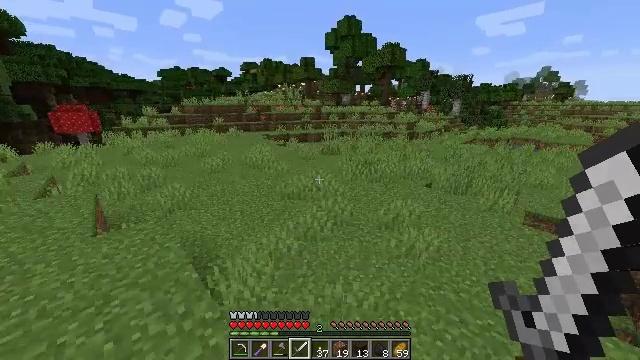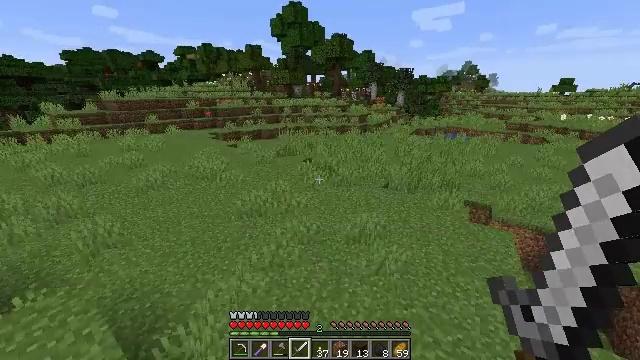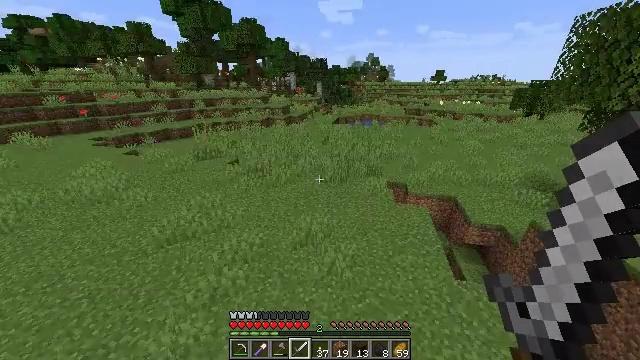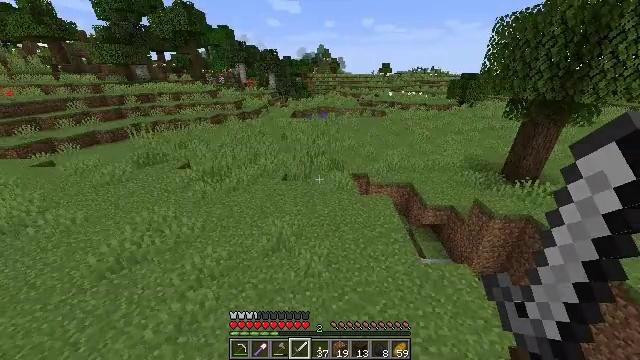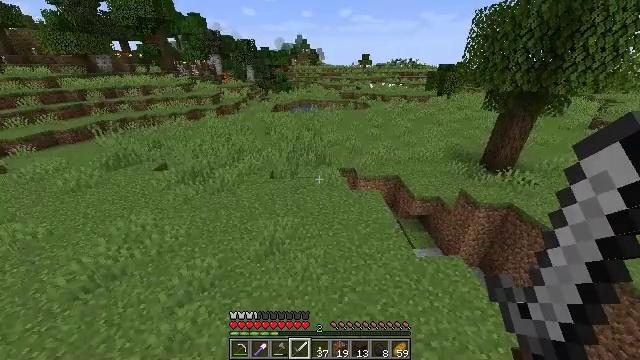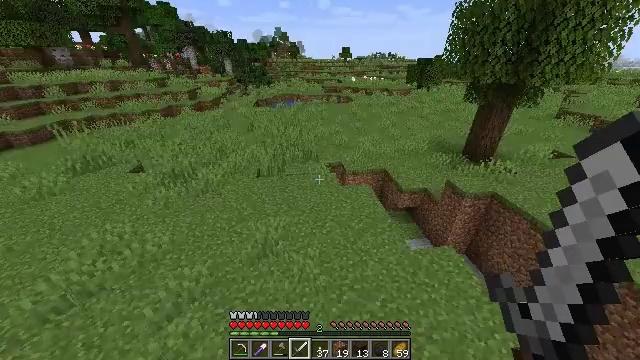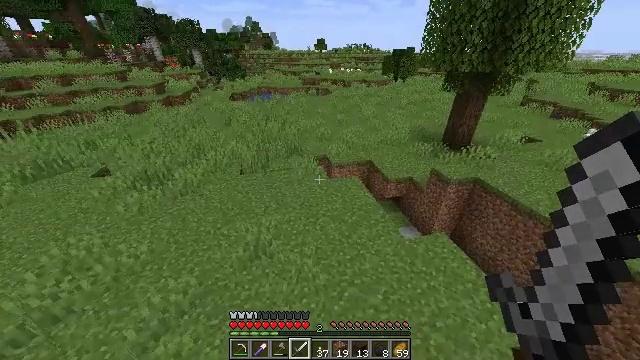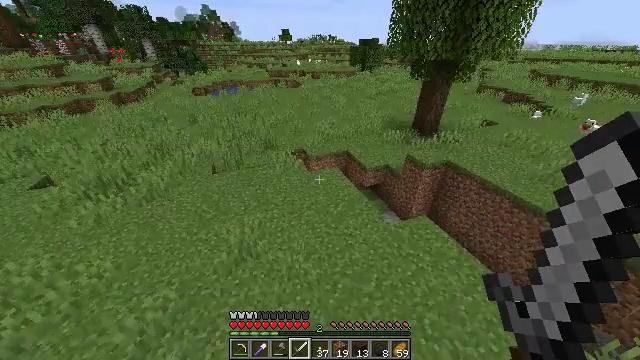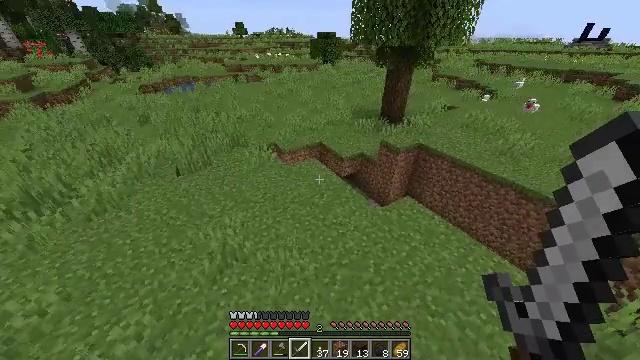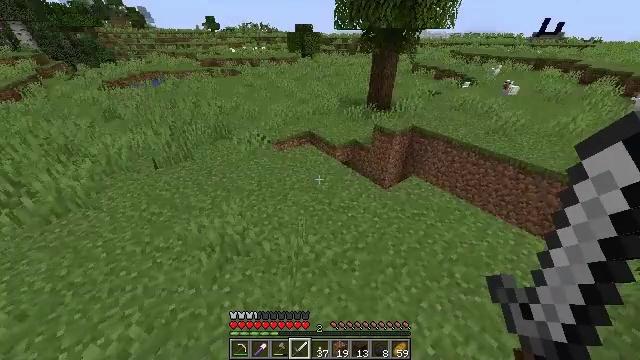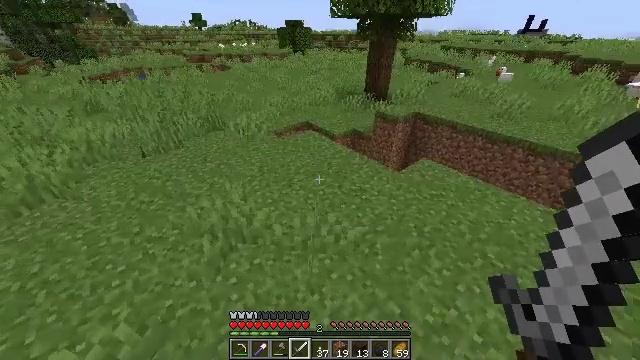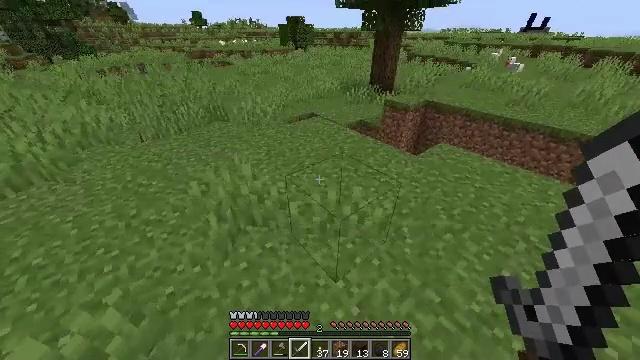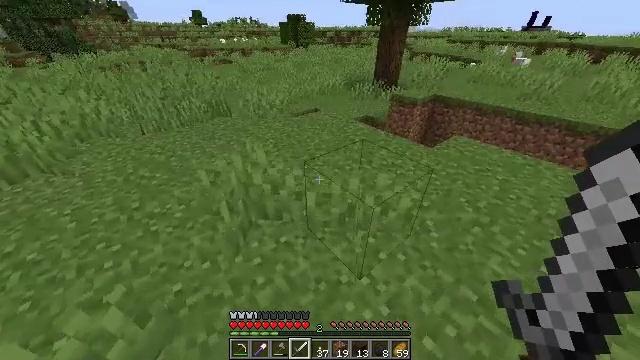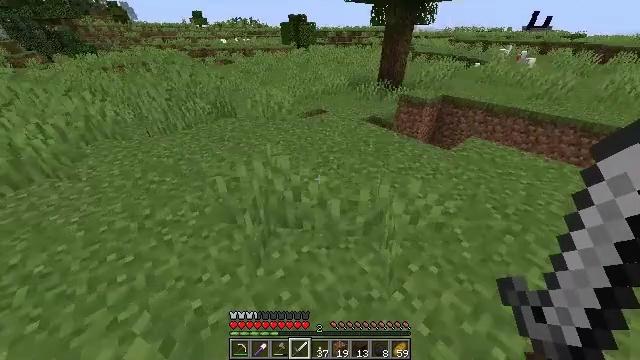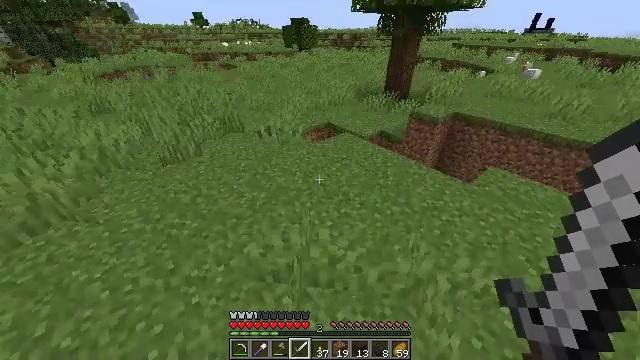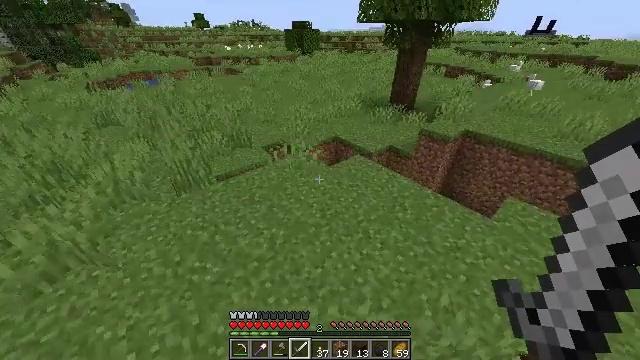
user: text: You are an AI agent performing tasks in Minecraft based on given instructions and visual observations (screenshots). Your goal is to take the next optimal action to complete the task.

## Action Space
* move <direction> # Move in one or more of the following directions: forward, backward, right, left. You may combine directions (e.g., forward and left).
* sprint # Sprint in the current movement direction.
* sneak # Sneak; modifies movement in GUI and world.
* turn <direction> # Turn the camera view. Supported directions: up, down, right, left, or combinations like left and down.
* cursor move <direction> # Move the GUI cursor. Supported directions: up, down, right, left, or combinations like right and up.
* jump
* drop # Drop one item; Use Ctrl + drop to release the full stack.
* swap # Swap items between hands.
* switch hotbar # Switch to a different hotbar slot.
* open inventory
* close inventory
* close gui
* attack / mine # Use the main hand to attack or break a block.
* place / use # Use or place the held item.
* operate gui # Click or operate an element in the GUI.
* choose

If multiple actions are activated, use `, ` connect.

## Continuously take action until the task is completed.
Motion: motion action
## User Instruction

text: Attack the hay block to get hay.
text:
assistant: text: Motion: move forward, sprint, turn right and down, jump
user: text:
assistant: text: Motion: move forward, sprint, turn right and down, jump
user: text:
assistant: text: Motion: move forward, sprint, turn right and down, jump
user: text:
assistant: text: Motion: move forward, sprint, turn right and down, jump
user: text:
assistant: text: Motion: move forward and move left, sprint, turn right and down, jump
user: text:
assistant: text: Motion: move forward and move left, sprint, turn right and down, jump
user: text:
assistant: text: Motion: move forward and move left, sprint, turn right and down, jump
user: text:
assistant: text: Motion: move forward and move left, sprint, turn right and down, jump
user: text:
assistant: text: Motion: move forward and move left, sprint, turn right, jump
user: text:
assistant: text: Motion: move forward and move left, sprint, turn right, jump
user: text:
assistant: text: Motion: move forward and move left, sprint, jump
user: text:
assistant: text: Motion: move forward and move left, sprint, jump
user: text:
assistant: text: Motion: move forward and move left, sprint, jump
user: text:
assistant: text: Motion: move forward and move left, sprint, jump
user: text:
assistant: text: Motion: move forward and move left, sprint, jump
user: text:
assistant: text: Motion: move forward and move left, sprint, jump
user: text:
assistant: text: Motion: move forward and move left, sprint, jump
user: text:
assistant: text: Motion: move forward and move left, sprint, jump
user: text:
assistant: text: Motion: move forward and move left, sprint, turn left and up, jump
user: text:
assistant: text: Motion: move forward and move left, sprint, turn left and up, jump
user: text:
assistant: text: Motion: move forward and move left, sprint, turn left and up, jump
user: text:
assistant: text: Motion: move forward and move left, sprint, turn left and up, jump
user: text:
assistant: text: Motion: move forward and move left, sprint, turn left and up, jump
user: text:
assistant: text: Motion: move forward and move left, sprint, turn left and up, jump
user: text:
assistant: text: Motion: move forward and move left, sprint, turn left, jump
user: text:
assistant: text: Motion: move forward and move left, sprint, turn left, jump
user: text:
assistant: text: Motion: move forward and move left, sprint, turn left, jump
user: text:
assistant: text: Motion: move forward and move left, sprint, turn left, jump
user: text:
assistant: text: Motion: move forward and move left, sprint, jump
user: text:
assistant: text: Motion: move forward and move left, sprint, jump